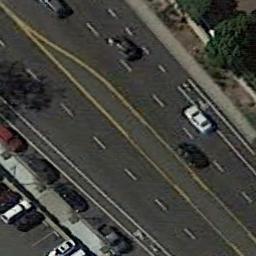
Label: freeway